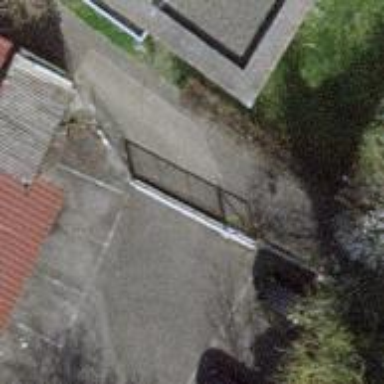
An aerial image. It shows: Gate.